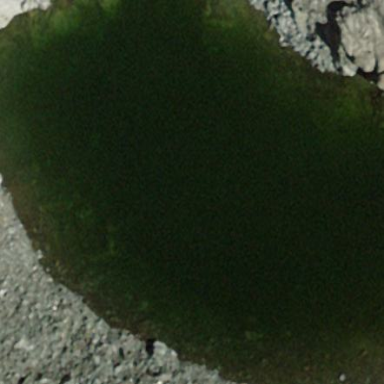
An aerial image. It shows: Lake with natural water.